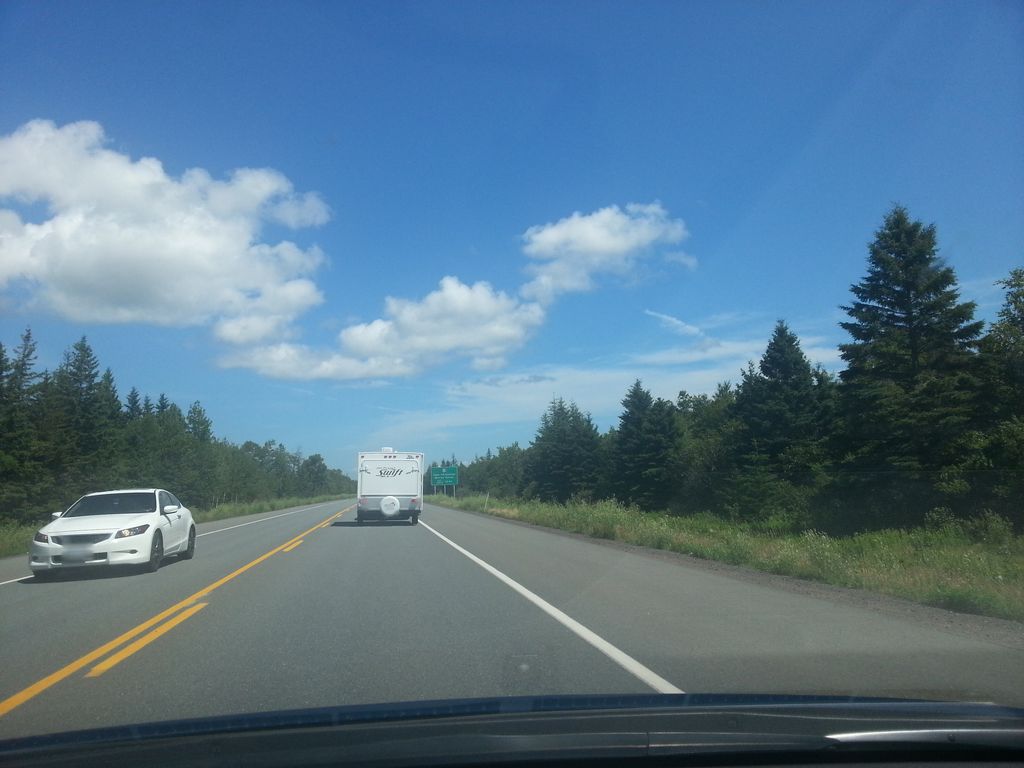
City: charlottetown